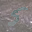
Label: 5